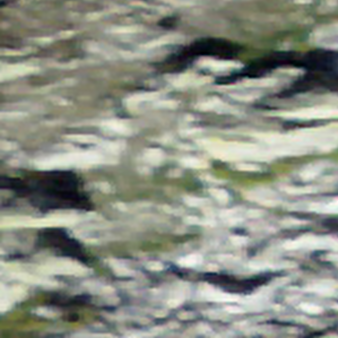
Label: other